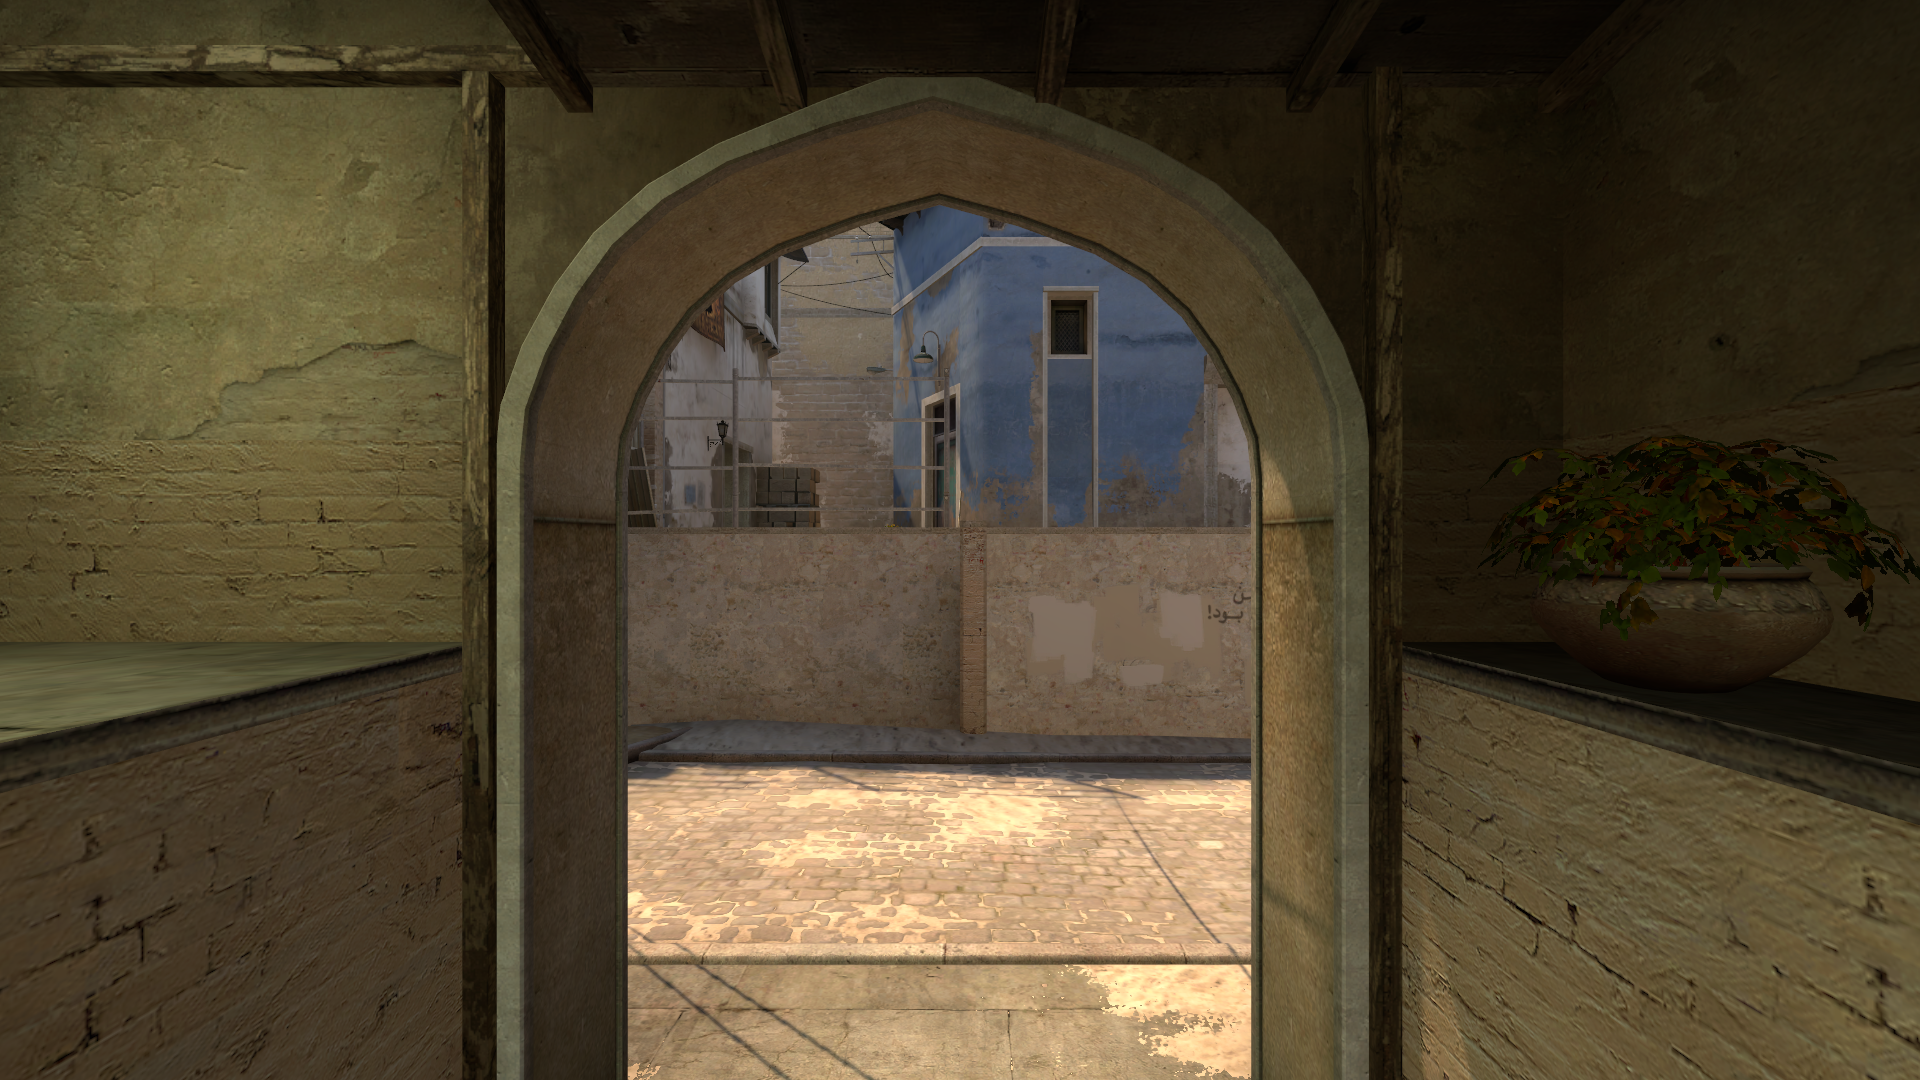
Map: de_mirage